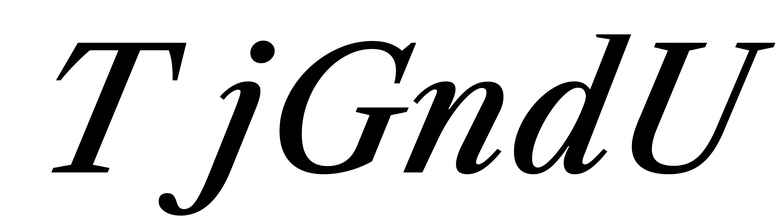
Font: LibreCaslonText-Italic_Medium_Italic